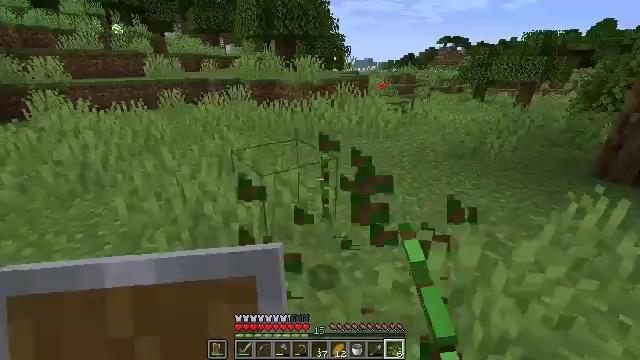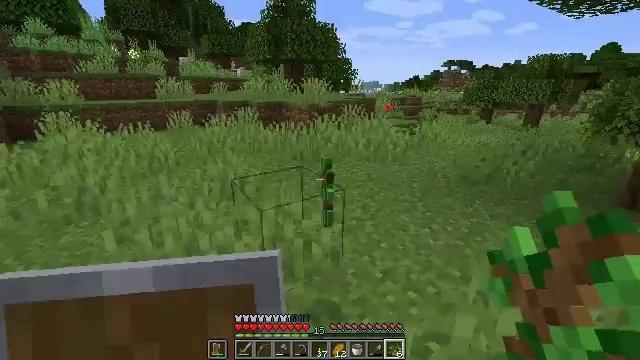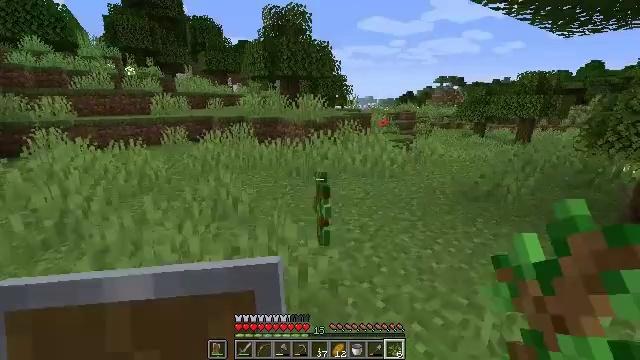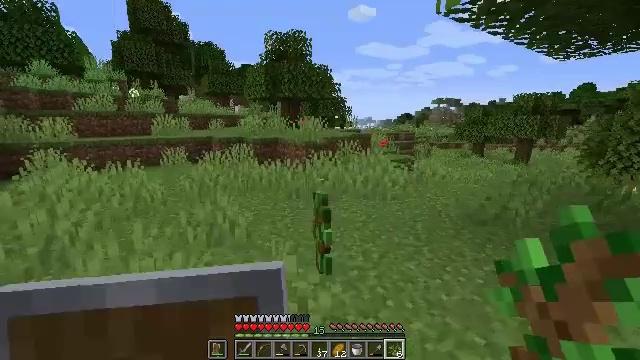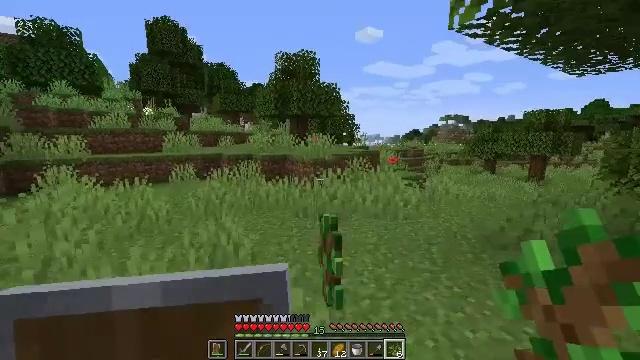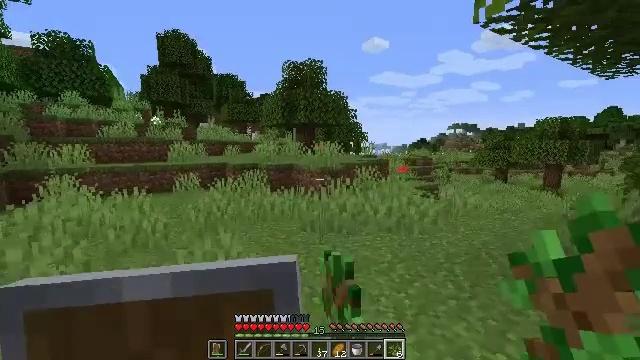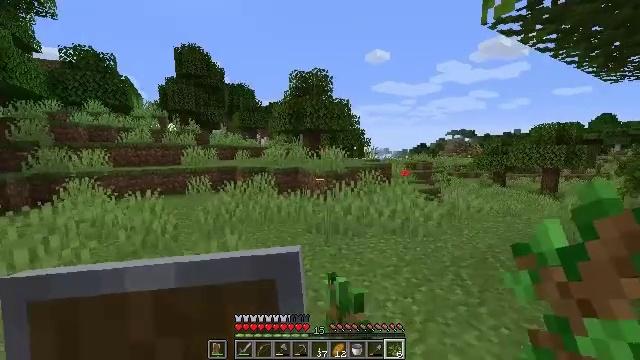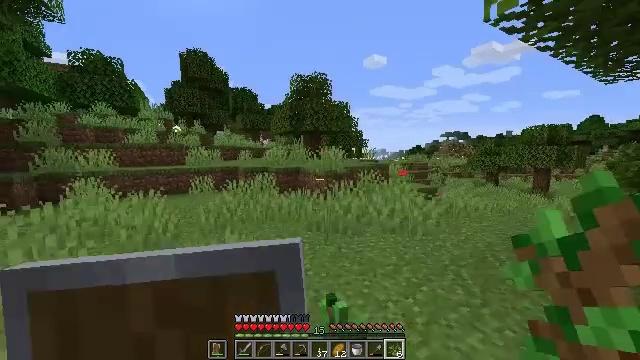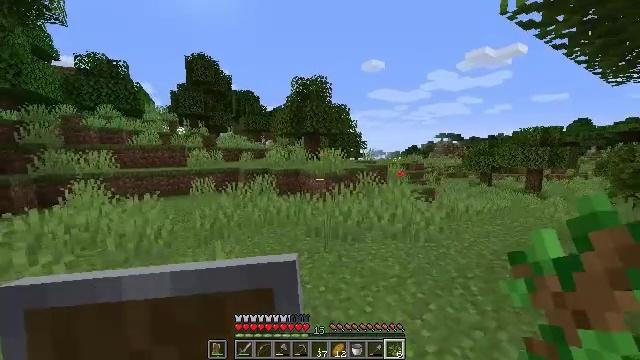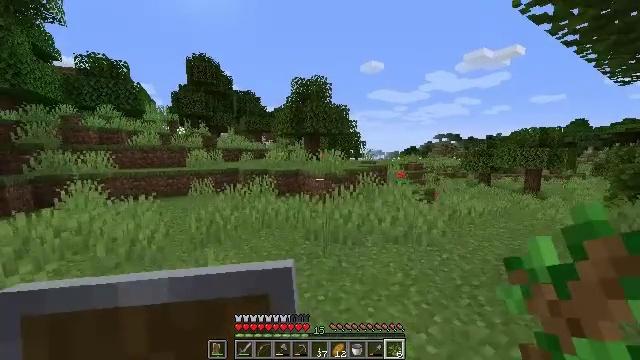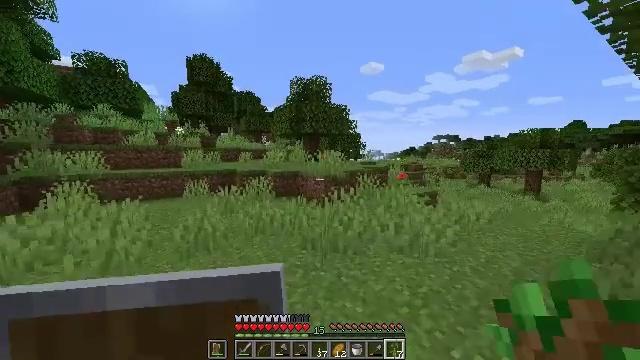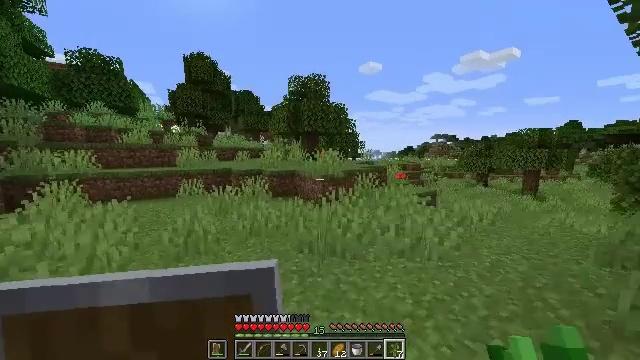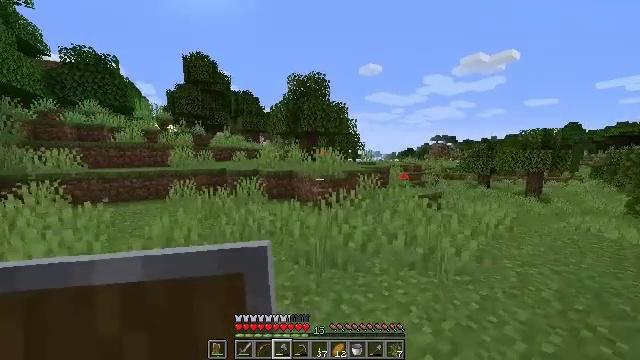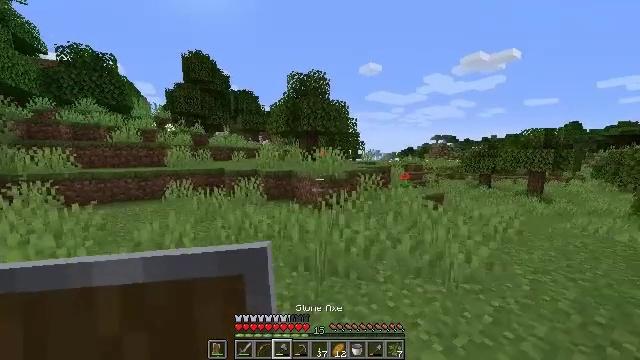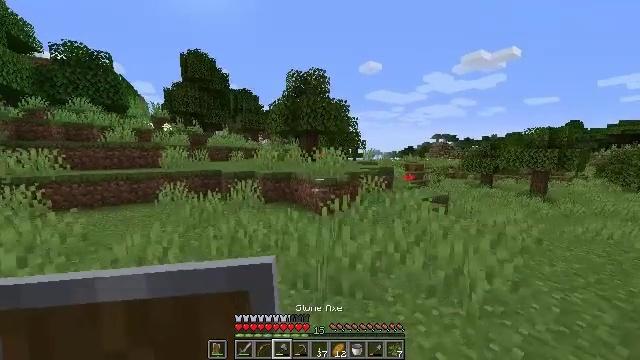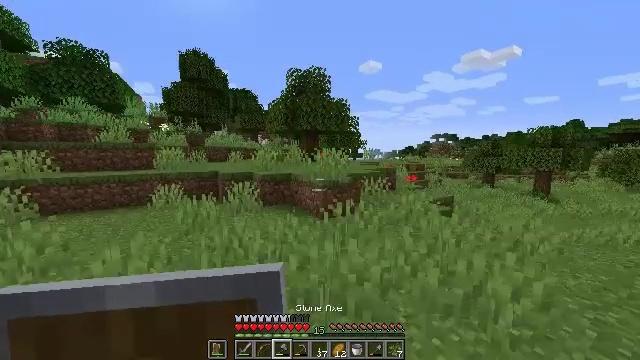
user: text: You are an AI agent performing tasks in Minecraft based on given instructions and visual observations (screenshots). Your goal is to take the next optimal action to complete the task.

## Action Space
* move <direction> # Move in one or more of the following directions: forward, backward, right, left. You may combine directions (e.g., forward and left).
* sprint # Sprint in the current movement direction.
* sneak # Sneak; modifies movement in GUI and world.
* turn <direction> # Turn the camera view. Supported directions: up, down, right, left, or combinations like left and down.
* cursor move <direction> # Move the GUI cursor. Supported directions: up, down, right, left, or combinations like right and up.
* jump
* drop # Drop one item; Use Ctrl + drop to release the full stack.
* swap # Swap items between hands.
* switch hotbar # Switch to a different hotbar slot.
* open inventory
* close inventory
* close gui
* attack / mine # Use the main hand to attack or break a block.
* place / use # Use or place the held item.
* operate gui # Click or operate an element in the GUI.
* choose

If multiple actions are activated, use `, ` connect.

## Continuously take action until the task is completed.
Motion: motion action
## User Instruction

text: Attack the oak sapling to pick it up.
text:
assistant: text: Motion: move forward, turn left and up
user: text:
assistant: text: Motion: move forward, turn up
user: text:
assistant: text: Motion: move forward, turn up
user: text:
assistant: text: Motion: move forward, turn left and up
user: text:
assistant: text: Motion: move forward, sprint, turn left and up
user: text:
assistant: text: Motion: move forward, sprint, turn left
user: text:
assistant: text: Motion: move forward, sprint
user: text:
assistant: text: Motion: move forward
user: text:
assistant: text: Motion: move forward
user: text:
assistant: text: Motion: move forward
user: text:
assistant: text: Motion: move forward
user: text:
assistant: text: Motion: move forward, switch to hotbar 3
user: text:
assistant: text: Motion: move forward, switch to hotbar 3
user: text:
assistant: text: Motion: move forward, switch to hotbar 3
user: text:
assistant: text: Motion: move forward
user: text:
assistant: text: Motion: move forward
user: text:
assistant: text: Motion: move forward
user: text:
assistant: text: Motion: move forward, turn left and down
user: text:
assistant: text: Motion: move forward
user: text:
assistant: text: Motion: move forward
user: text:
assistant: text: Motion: move forward
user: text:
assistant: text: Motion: move forward
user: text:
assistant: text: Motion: move forward
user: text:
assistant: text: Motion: move forward, turn right
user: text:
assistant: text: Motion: move forward, turn right
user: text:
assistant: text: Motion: move forward
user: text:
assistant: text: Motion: move forward, jump
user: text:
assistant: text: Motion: move forward, jump
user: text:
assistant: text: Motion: move forward, jump
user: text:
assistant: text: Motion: move forward